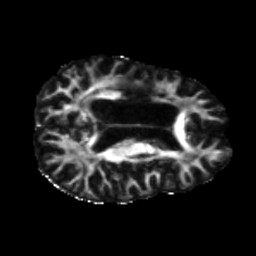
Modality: FA
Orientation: axial
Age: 58
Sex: male
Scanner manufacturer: siemens
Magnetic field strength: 3 T
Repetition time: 5.25 s
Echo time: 0.08 s